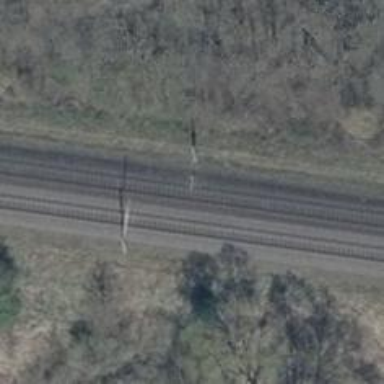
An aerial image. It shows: Milestone along the railway track with catenary mast.